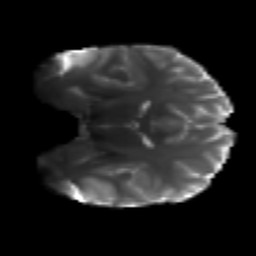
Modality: T2w
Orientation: coronal
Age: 23
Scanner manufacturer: siemens
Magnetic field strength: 3 T
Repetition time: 4.52 s
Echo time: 0.084 s